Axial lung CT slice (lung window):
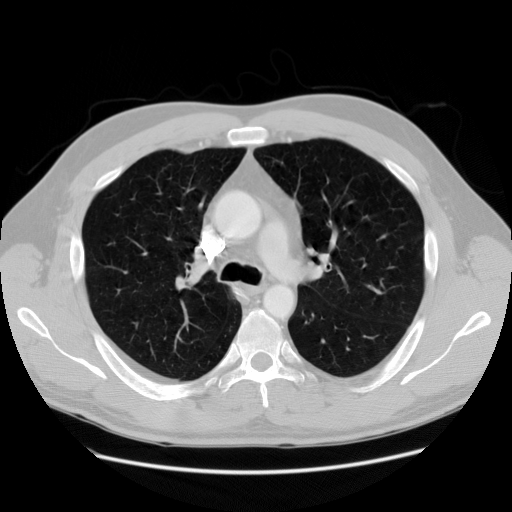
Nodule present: no